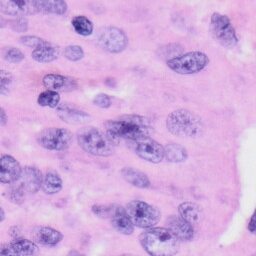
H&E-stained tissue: Skin